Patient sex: M
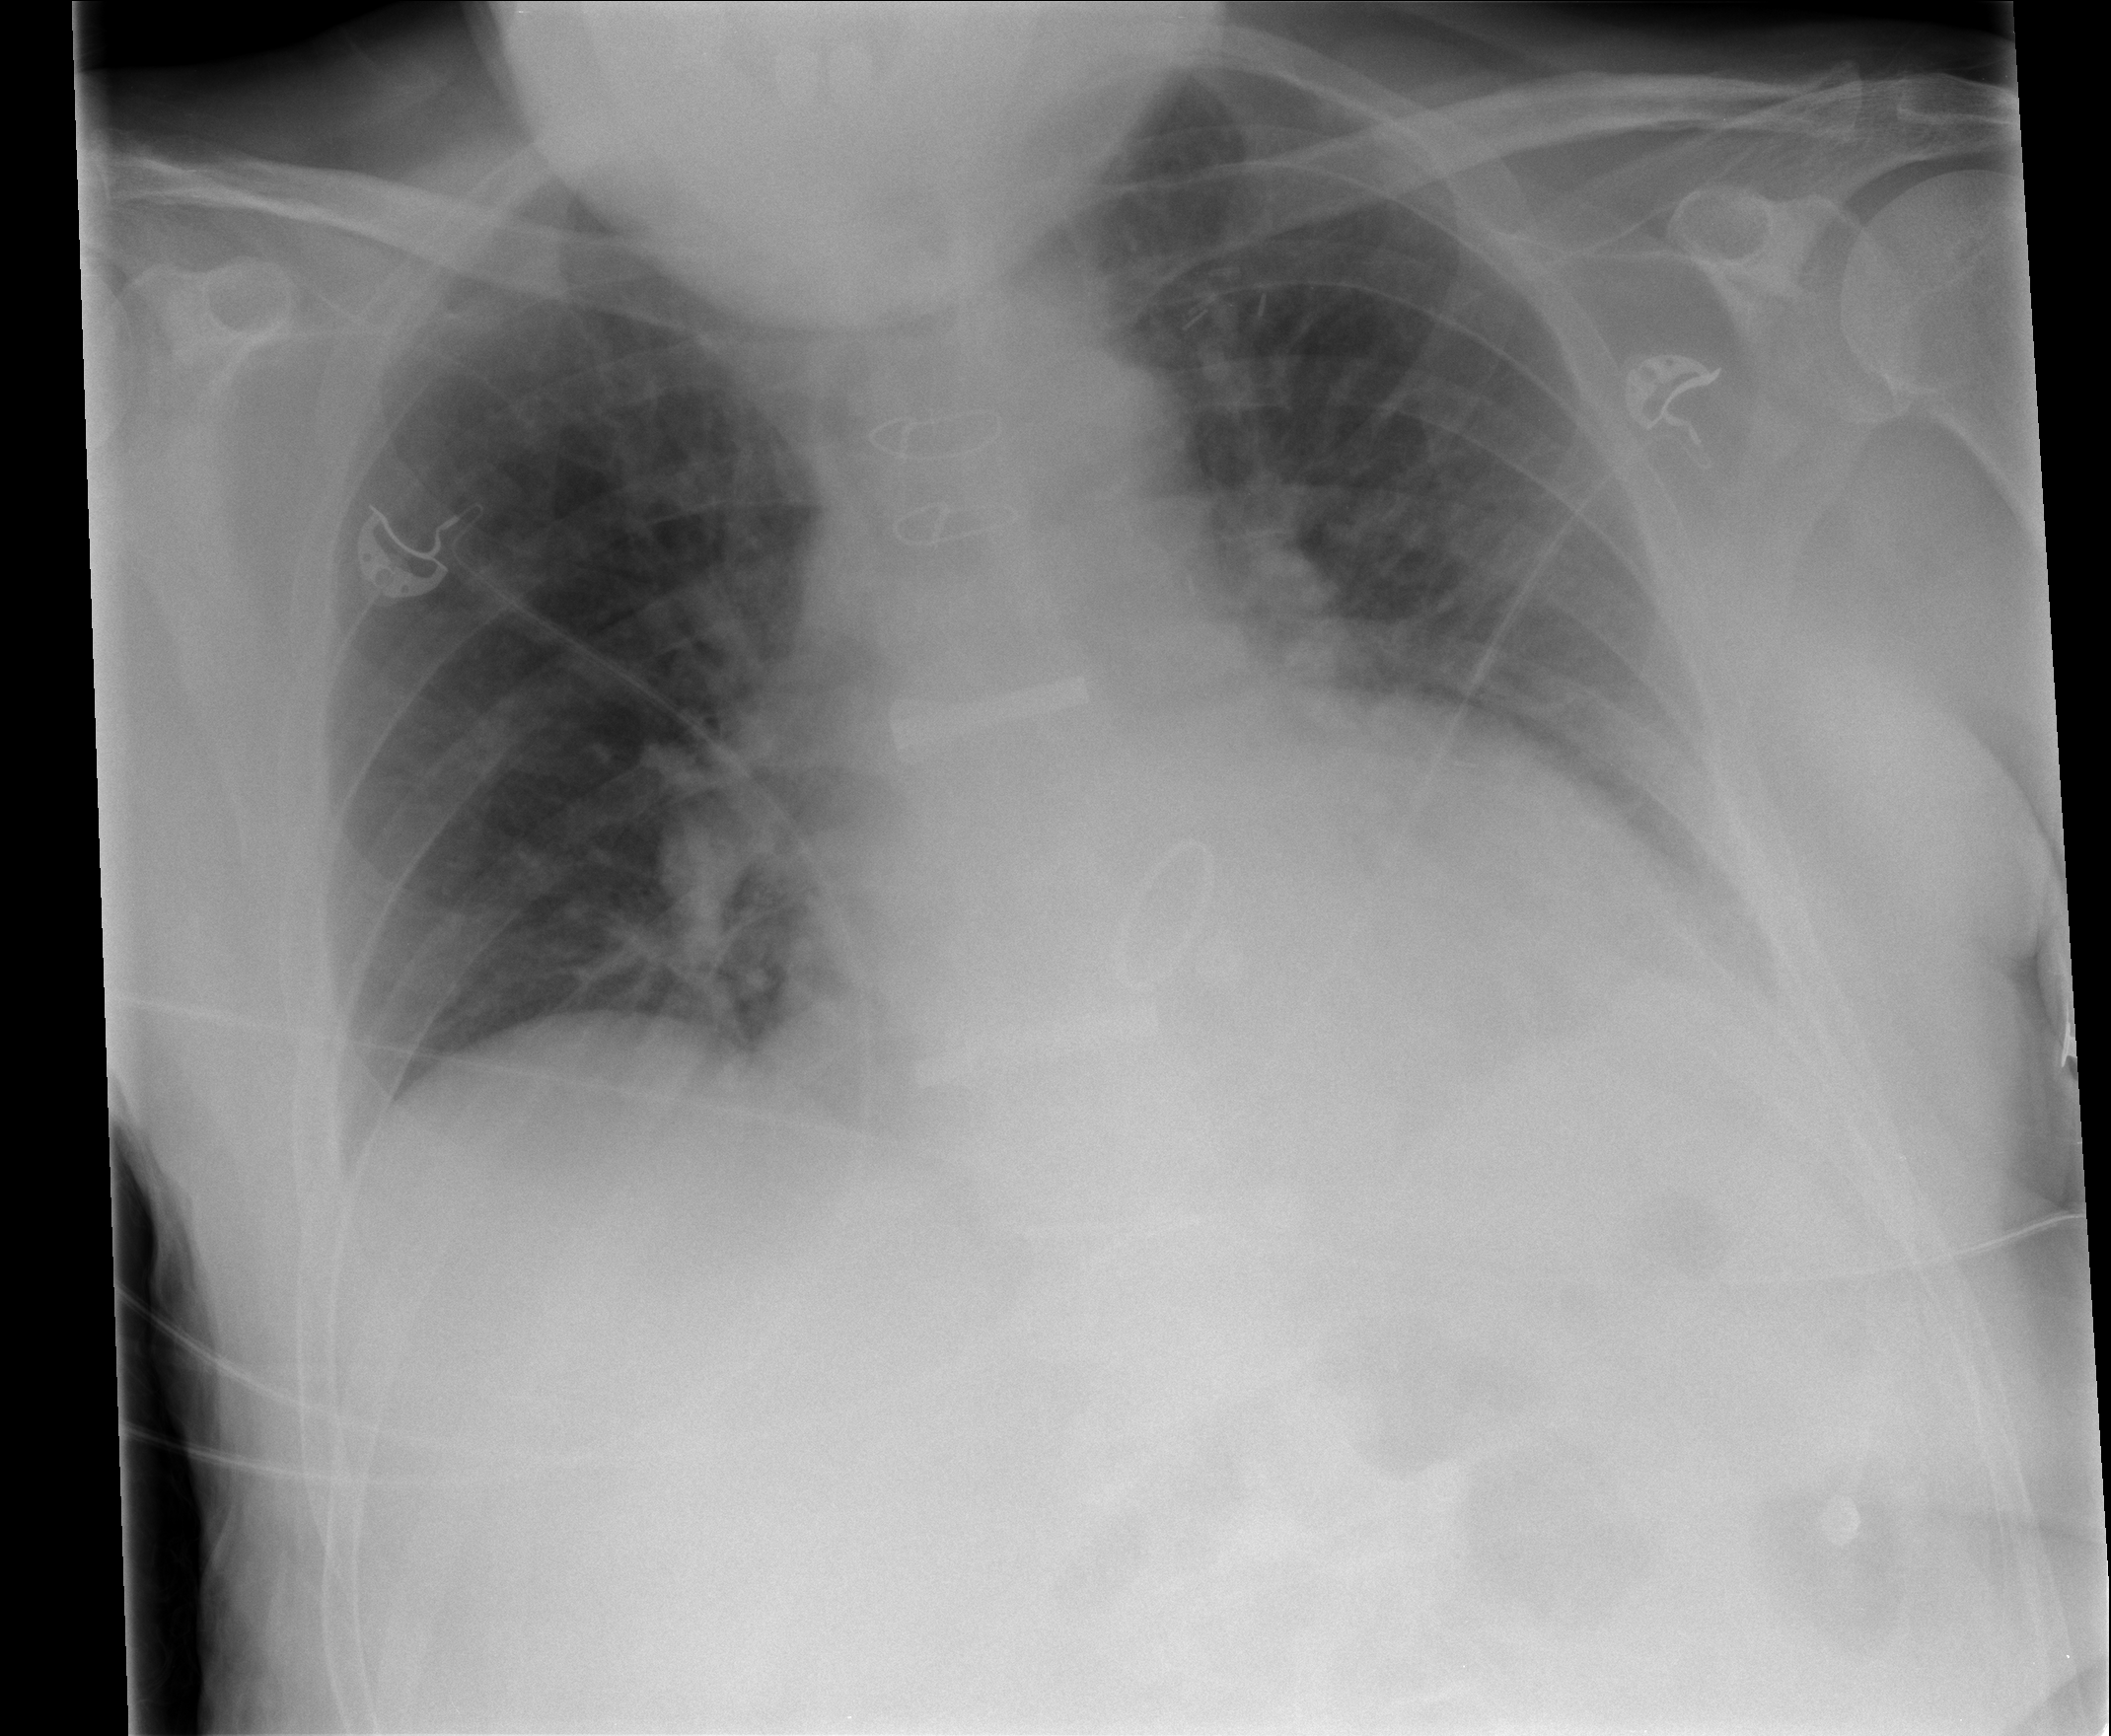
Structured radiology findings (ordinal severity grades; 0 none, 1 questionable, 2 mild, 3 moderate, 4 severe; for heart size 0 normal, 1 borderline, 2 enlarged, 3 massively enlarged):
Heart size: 2
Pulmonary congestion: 2
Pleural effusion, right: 0
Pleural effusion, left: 0
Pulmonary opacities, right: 0
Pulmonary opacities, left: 2
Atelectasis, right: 1
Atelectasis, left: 2